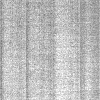
Atmospheric dust classification: dusty